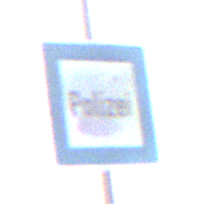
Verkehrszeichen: Polizei
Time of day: SunriseSunset
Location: Outdoor (Nature)
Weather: Clear
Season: NotSpecified
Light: Natural